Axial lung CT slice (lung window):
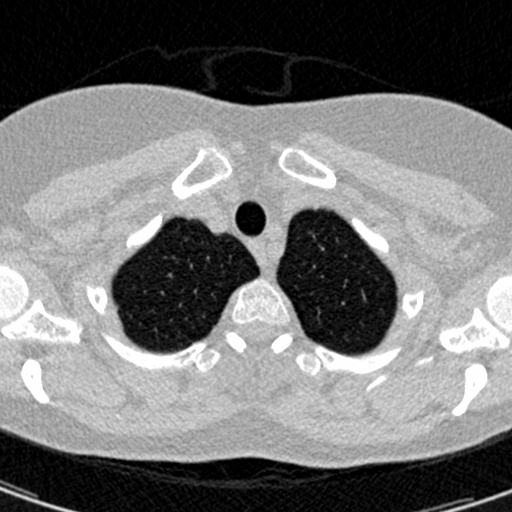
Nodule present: no